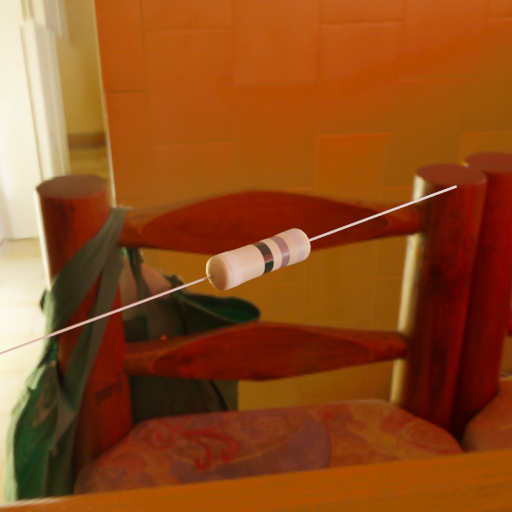
Resistor colour bands (in order): white, black, gray, silver